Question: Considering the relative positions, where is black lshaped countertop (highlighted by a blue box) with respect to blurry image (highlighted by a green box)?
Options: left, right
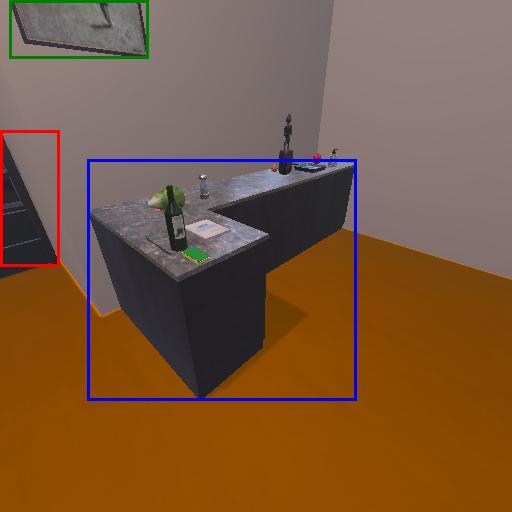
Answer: left